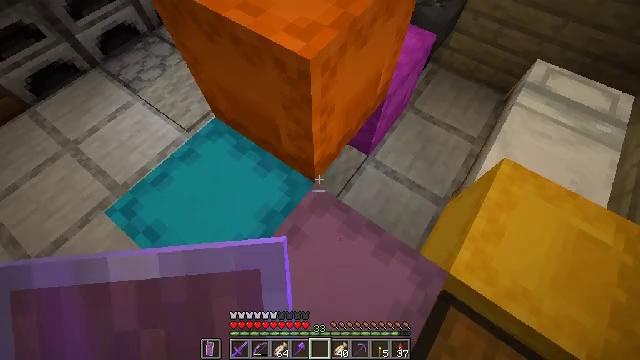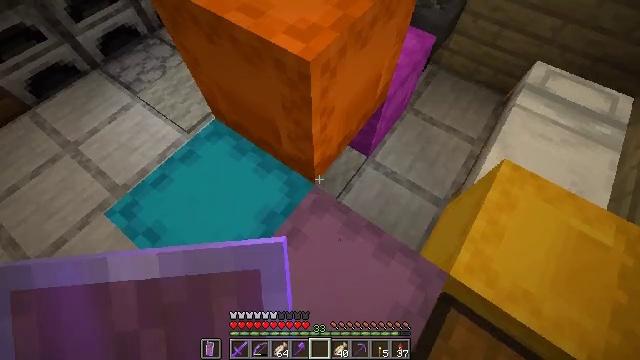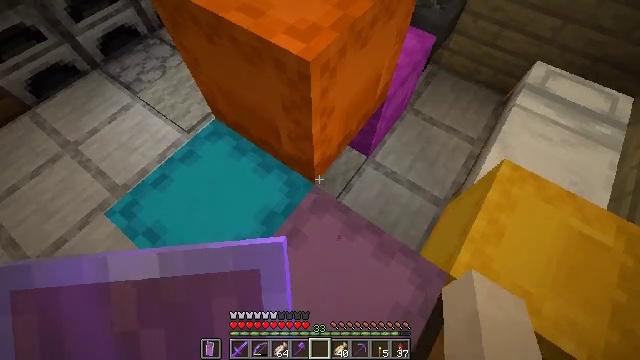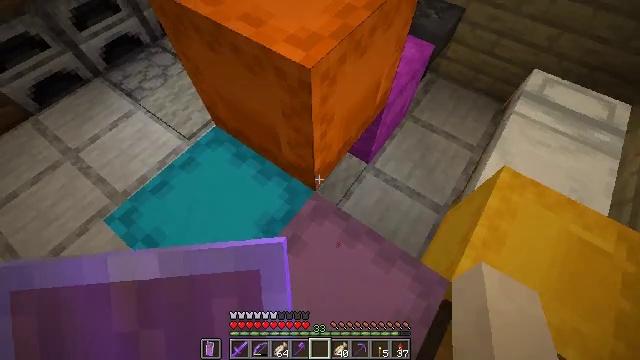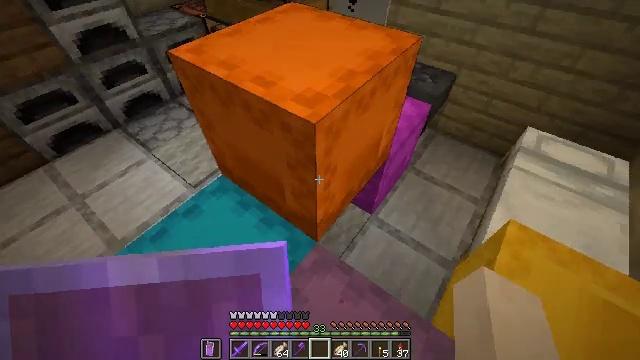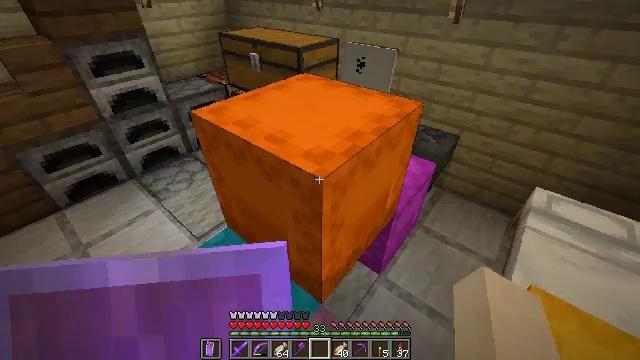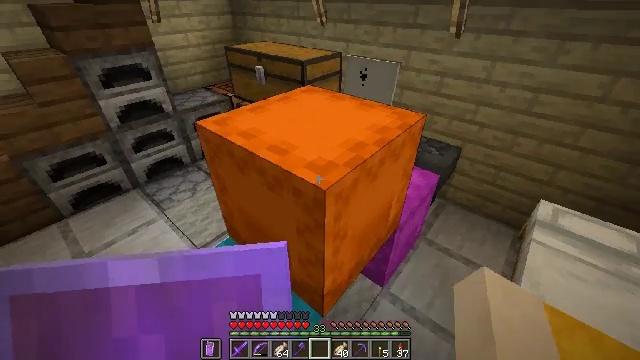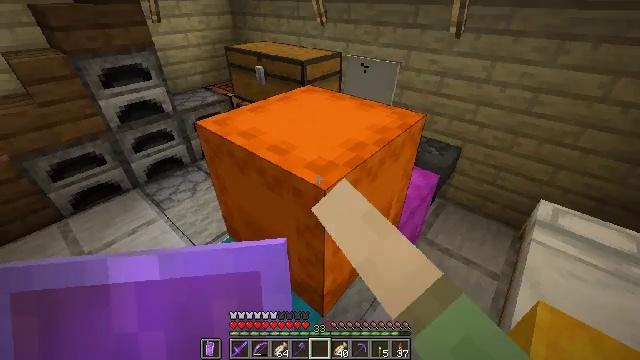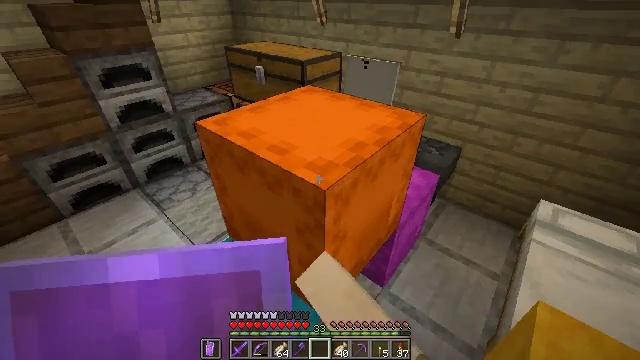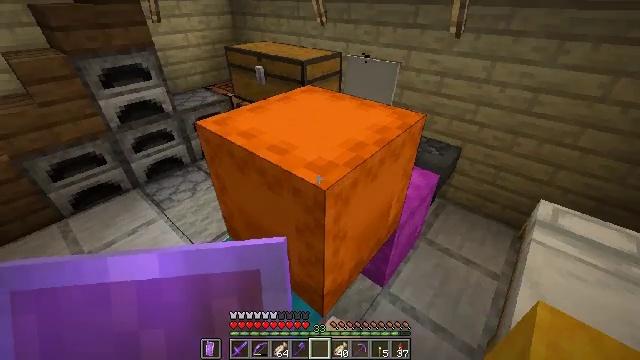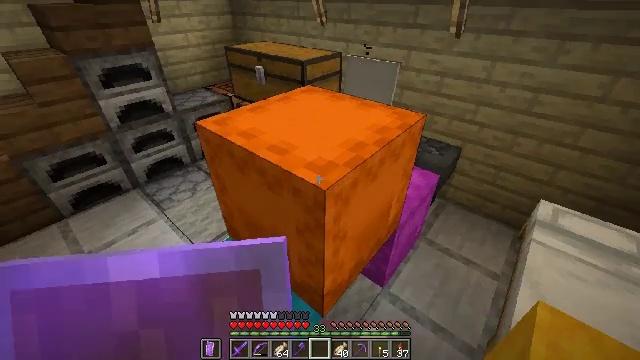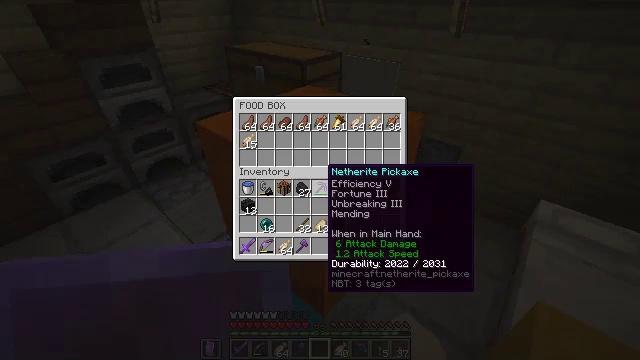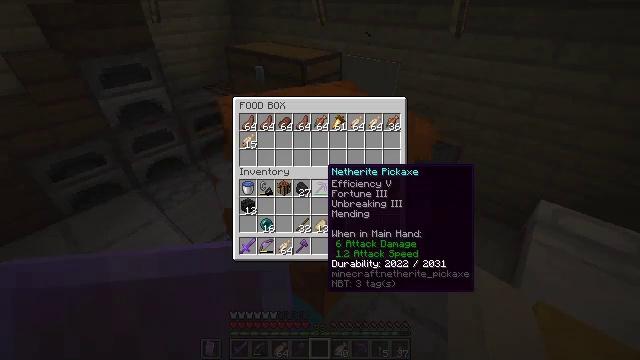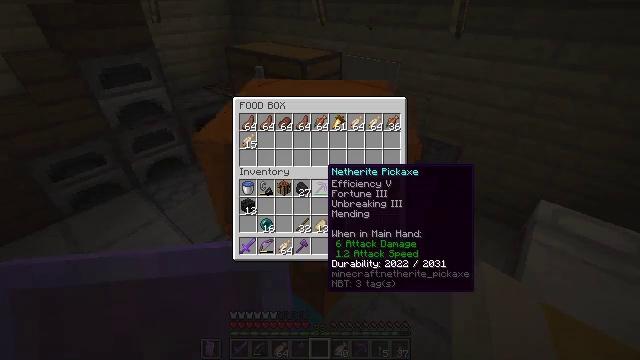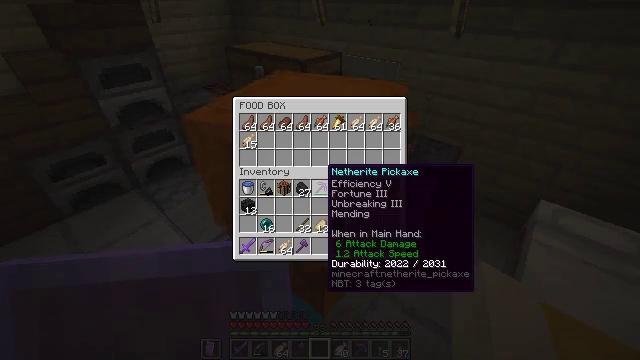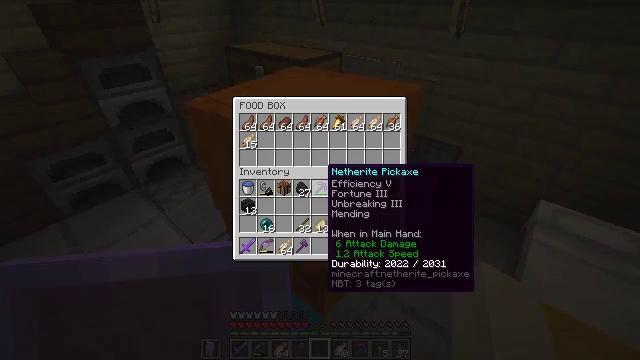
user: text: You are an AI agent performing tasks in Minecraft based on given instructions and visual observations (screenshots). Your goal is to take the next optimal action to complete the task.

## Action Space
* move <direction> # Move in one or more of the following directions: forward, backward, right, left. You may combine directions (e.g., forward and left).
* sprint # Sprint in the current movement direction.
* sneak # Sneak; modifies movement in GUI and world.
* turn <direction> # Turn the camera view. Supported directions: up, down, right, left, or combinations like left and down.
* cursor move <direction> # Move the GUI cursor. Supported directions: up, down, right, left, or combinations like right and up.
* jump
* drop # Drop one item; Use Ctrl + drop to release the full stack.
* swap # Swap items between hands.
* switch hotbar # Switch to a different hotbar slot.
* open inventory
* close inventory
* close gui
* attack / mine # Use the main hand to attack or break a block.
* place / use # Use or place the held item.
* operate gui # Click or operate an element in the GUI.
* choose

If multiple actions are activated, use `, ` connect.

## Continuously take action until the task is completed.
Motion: motion action
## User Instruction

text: Salvage the orange shulker box.
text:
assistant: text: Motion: no_op
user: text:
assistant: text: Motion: no_op
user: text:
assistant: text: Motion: turn up
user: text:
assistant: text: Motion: turn left and up
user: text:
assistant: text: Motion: turn left and up
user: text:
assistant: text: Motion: turn up, use / place
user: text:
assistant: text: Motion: use / place
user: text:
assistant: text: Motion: use / place
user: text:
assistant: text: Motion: use / place
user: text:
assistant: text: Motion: no_op
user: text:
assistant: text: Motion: no_op
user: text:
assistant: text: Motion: no_op
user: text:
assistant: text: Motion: no_op
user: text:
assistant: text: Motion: no_op
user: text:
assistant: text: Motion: no_op
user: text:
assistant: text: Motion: no_op
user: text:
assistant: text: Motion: no_op
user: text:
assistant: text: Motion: turn right and down
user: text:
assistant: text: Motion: turn right and down
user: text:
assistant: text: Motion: no_op
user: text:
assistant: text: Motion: no_op
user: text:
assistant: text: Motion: no_op
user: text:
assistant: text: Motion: no_op
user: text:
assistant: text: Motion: turn left
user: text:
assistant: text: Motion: no_op
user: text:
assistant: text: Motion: turn left
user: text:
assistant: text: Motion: no_op
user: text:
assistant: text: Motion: no_op
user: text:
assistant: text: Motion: no_op
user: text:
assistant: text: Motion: sneak, turn down